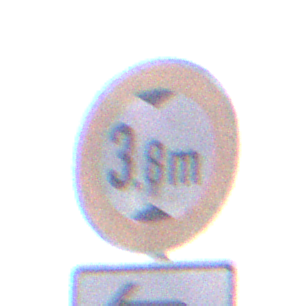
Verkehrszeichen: TatsaechlicheHoehe
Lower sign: RichtungsangabeDurchPfeile2
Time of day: Midday
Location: Outdoor (Nature)
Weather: Clear
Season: NotSpecified
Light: Natural